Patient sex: M
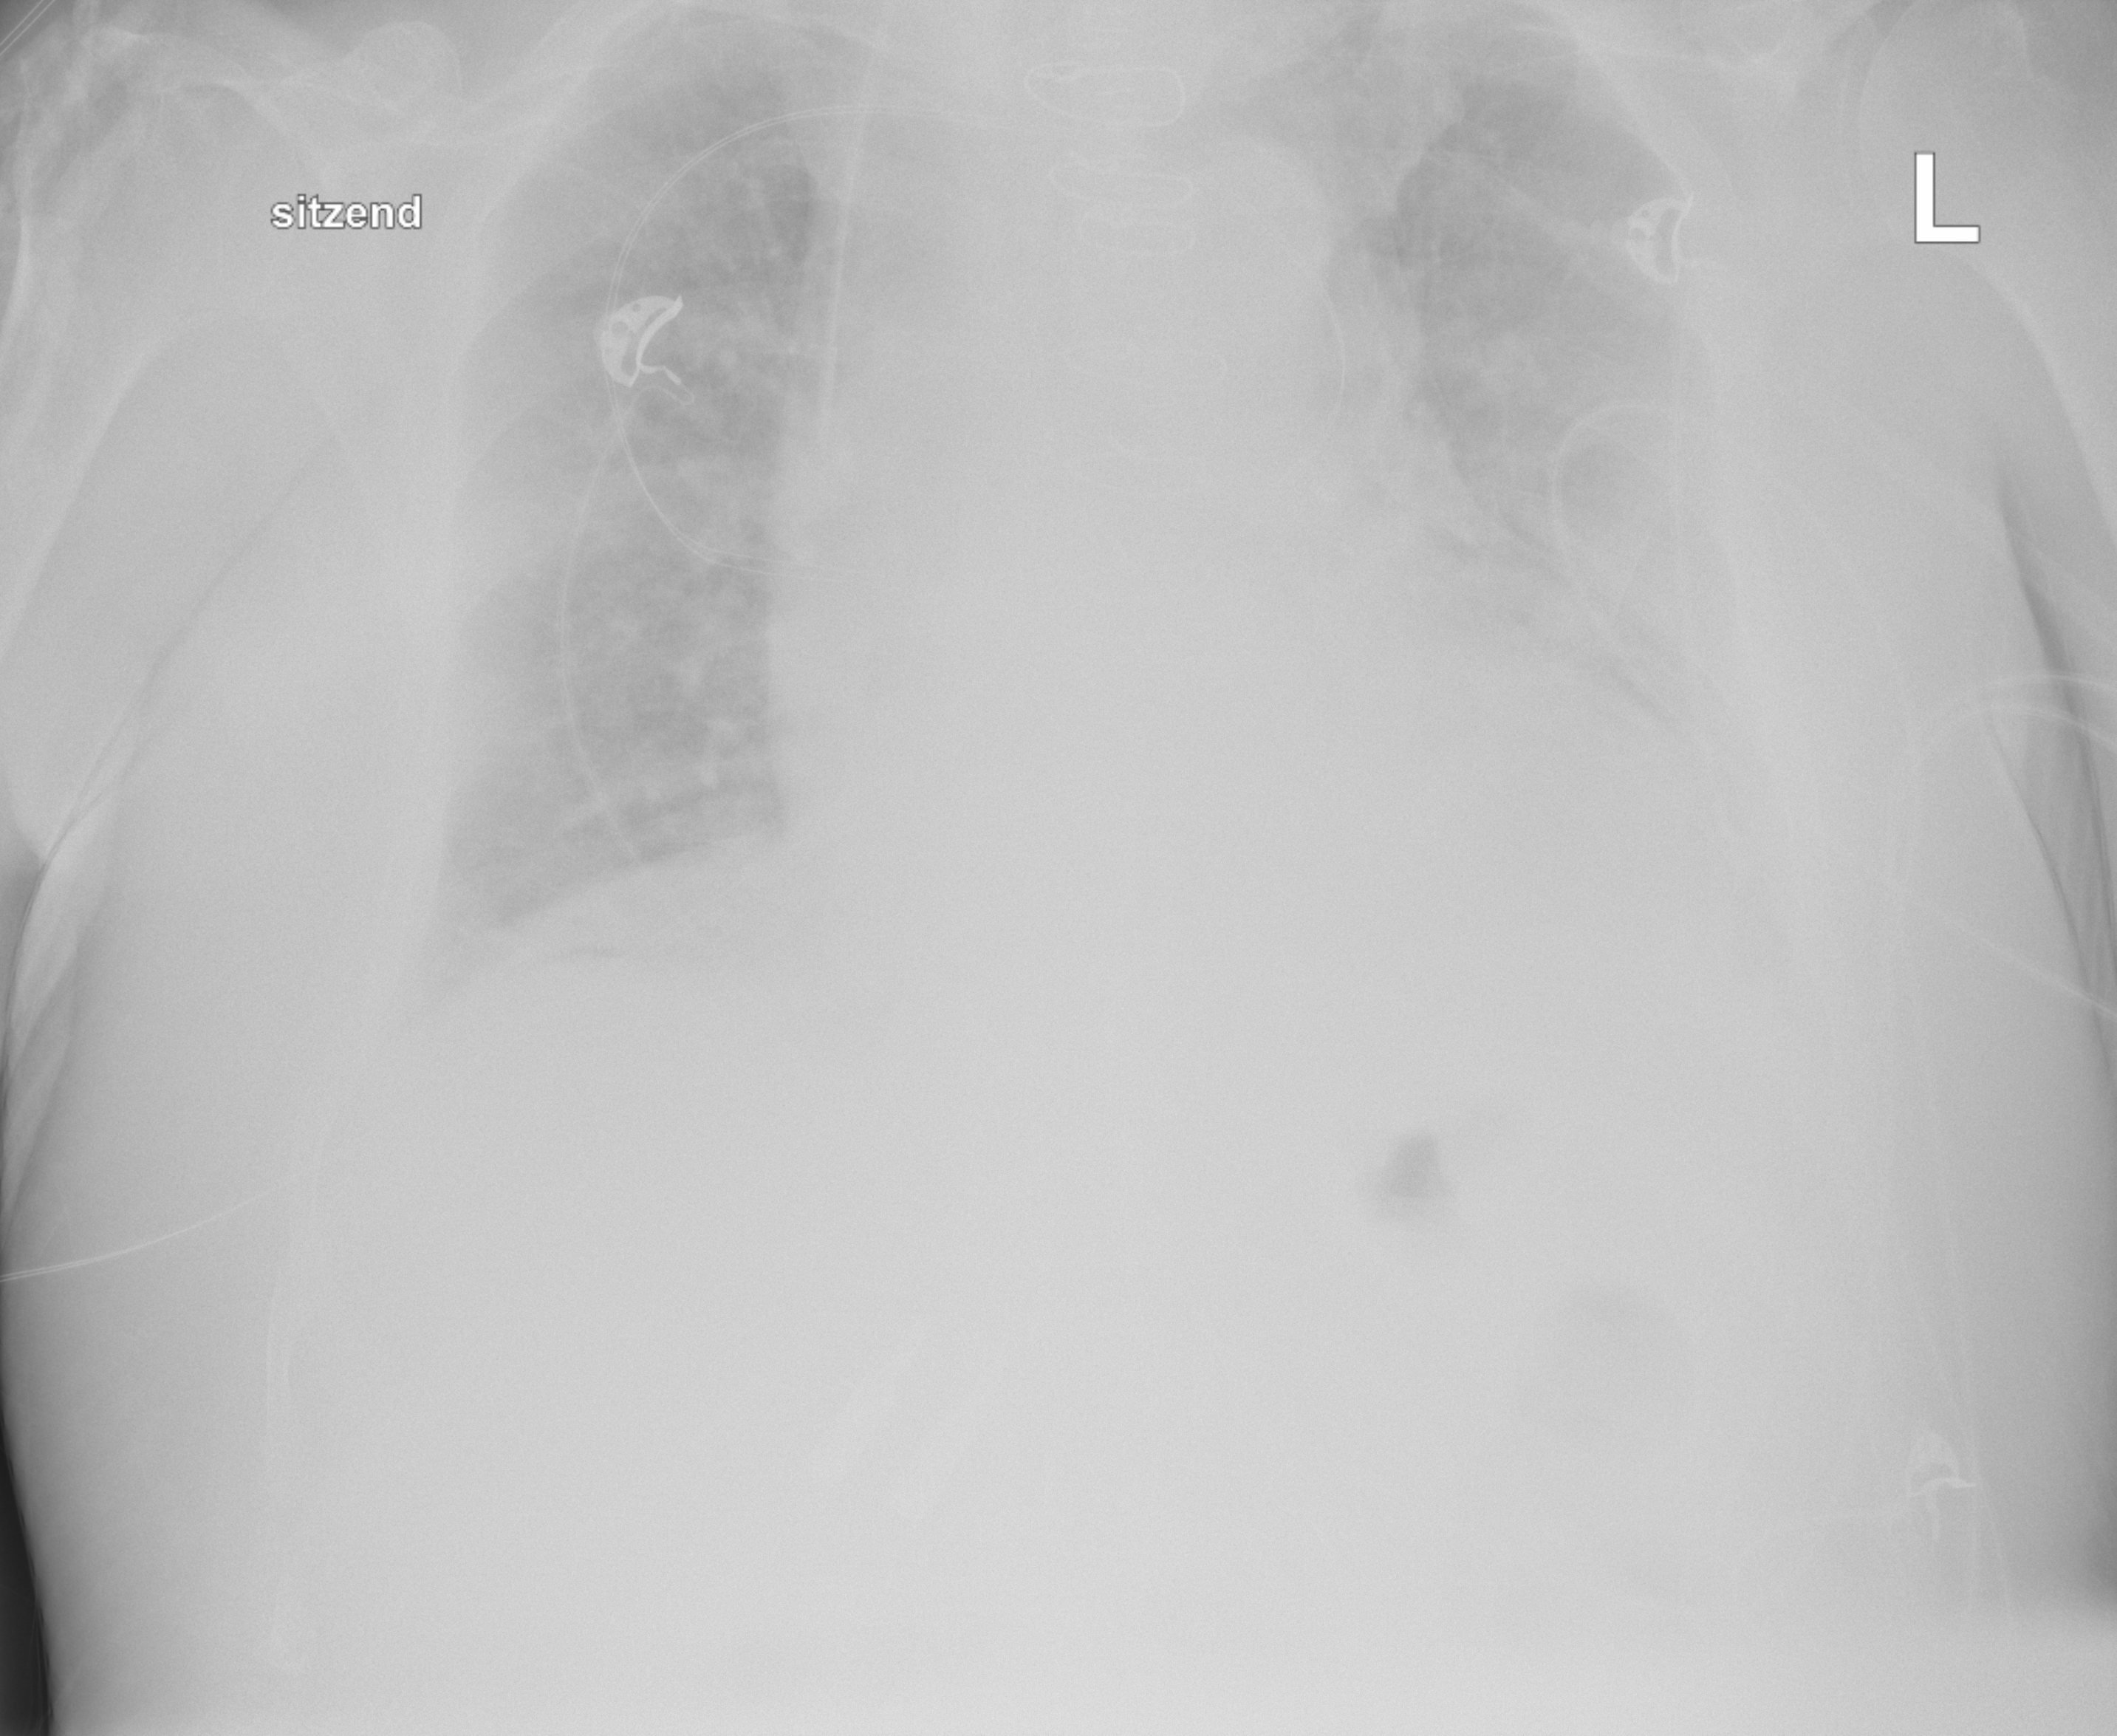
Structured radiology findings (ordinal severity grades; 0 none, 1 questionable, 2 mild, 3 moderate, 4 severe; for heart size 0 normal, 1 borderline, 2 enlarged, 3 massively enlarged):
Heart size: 1
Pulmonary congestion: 2
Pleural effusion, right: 0
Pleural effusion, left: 0
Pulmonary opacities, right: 1
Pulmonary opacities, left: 1
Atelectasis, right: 0
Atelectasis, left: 0